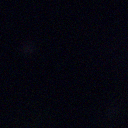
Screen state: off